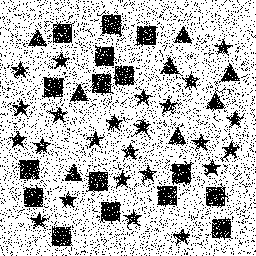
Squares: 16
Triangles: 8
Stars: 24
Total shapes: 48